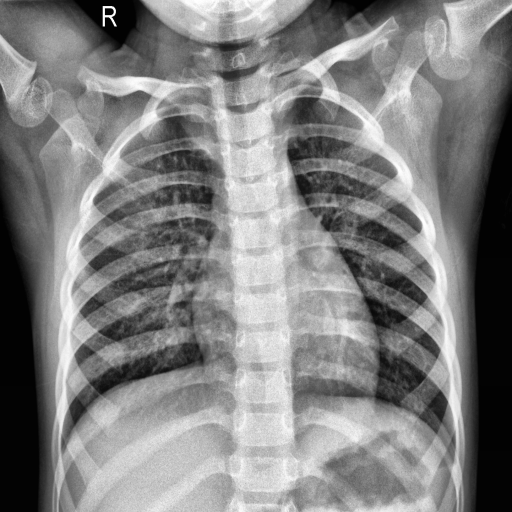
Finding: NORMAL